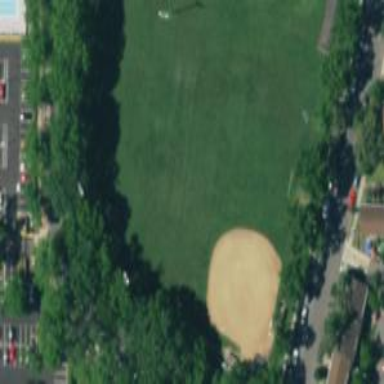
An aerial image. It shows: Baseball pitch for leisure land.